Question: I'm quite new to R and I've been struggling with producing a nice plot based on a specific condition.
I figured out how to use 'scale_x_datetime' to modify the 'xlim' and I figured out how to filter my data when I have one column. Then it's easy to plot but this is not what I need.
Now I have a dataset with 8 columns and a timestamp and I would like to plot values bigger or smaller than a particular threshold like in the example above but for each column, on one plot. However, the rows with those values are different in each column. I need something like an if statement but I'm looking for a way to do it within the plot itself, without filtering, creating new vectors etc.
This is the data:
'''
timestamp tempcore
2015-01-01 00:00:00 3.5
....
2015-01-31 23:45:00 7.5
'''
The code I have so far:
'''
library(scales)
filter <- mydata[mydata$tempcore<"4" | mydata$tempcore>"7",]
q <- ggplot(data = mydata) +
geom_point(data = filter, aes(x = timestamp, y= tempcore)) +
scale_x_datetime(labels=date_format("%d"),
breaks = "1 day",
limits = as.POSIXct(c("2015-01-01 00:00:01",
"2015-01-31 23:59:59")))
'''
Any suggestions?
Here's what it looks like:

'''
structure(list(tempcore = c(7.852258, 4.95238, 4.945056, 4.969474,
4.967037, 1.30402, 1.90476, 2.54945, 2.29304, 1.70208), Core14.2 = c(1.36508,
1.36997, 1.25518, 1.28693, 1.18438, 1.13798, 1.17949, 1.16728,
1.28693, 1.74848), Core14.3 = c(3.57998, 3.02808, 2.43224, 2.17583,
2.08546, 1.8486, 1.78754, 1.77778, 1.8022, 1.68986), Core14.4 = c(4.564103,
1.03785, 1.77534, 2.57876, 2.09768, 1.56776, 1.14286, 4.937724,
4.869356, 4.664221), Core24.1 = c(1.0232, 1.0232, 1.03785, 1.02076,
1.02564, 1.34798, 1.44566, 1.66789, 1.45544, 1.34554), Core.24.2 = c(2.00977,
4.522583, 1.16484, 1.79487, 1.79732, 2.11966, 4.693522, 1.57998,
9.89255, 3.16484), Glass.shade = c(3.96, 3.65, 4.23, 4.46, 4.19,
3.77, 3.77, 4.31, 4.89, 6.75), AR7 = c(4.88, 4.88, 4.92, 4.92,
4.92, 4.88, 4.88, 4.88, 4.84, 4.84), timestamp = structure(1:10, .Label = c("2015-01-01 00:00:00",
"2015-01-01 00:15:00", "2015-01-01 00:30:00", "2015-01-01 00:45:00",
"2015-01-01 01:00:00", "2015-01-01 01:15:00", "2015-01-01 01:30:00",
"2015-01-01 01:45:00", "2015-01-01 02:00:00", "2015-01-01 02:15:00"
), class = "factor")), .Names = c("Core14.1", "Core14.2", "Core14.3",
"Core14.4", "Core24.1", "Core.24.2", "Glass.shade", "AR7", "timestamp"
), class = "data.frame", row.names = c("1", "2", "3", "4", "5",
"6", "7", "8", "9", "10"))
'''
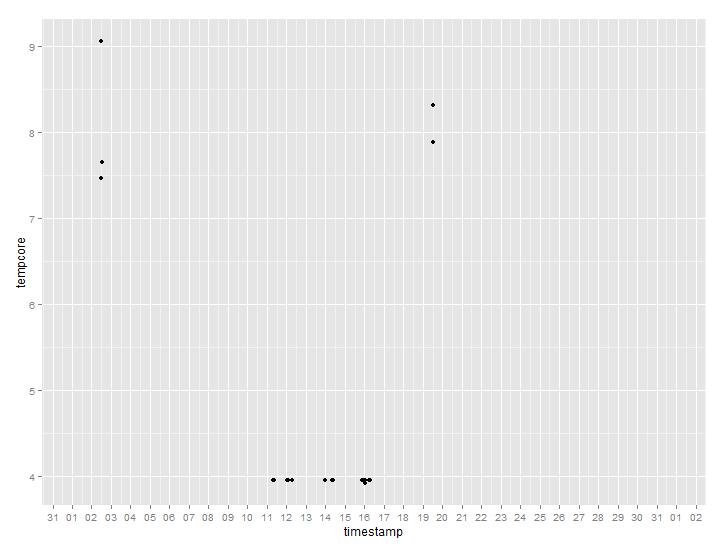
Answer: Your question is not entirely clear, but I think it's the classic FAQ which is answered with change to long format:
'''
mydata$timestamp <- as.POSIXct(mydata$timestamp,
format = "%Y-%m-%d %H:%M:%S", tz ="GMT")
library(reshape2)
DF <- melt(mydata, id.vars = c("Glass.shade", "AR7", "timestamp"))
library(ggplot2)
library(scales)
q <- ggplot(data = DF[DF$value < 4 | DF$value > 7,],
aes(x = timestamp, y= value, colour = variable)) +
geom_point() +
scale_x_datetime(labels=date_format("%d"),
breaks = "1 day",
limits = as.POSIXct(c("2015-01-01 00:00:01",
"2015-01-31 23:59:59")))
print(q)
'''